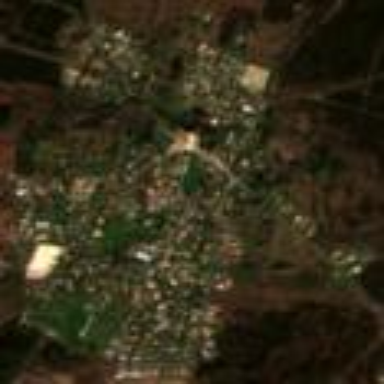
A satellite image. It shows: Residential area.